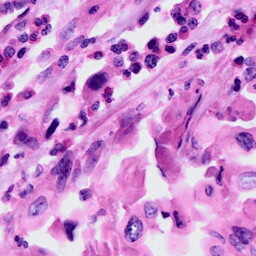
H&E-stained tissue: Cervix